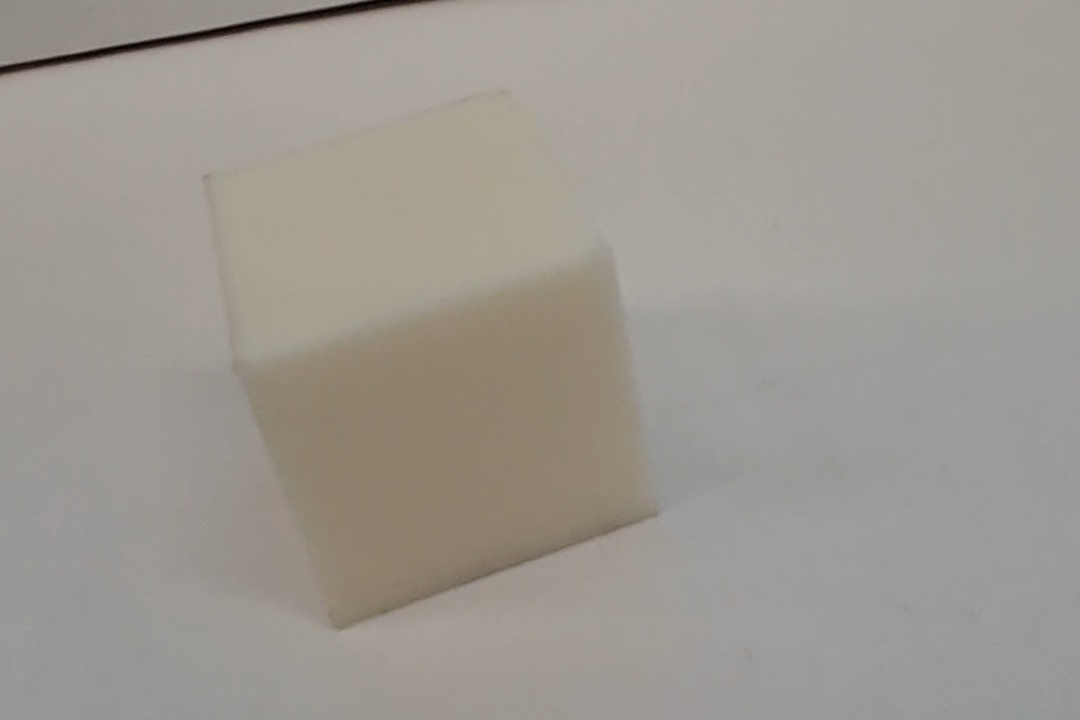
Label: Cuboid